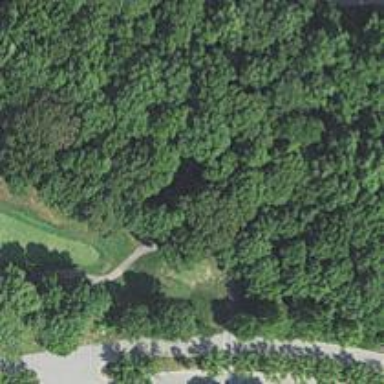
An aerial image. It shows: Path used for both walking and golf.